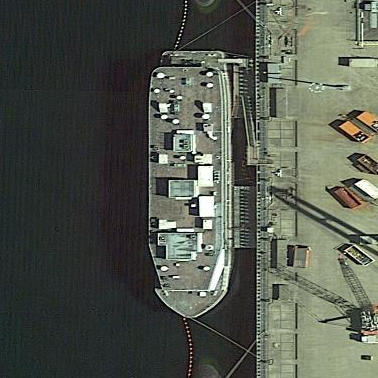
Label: civil